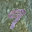
Label: 9